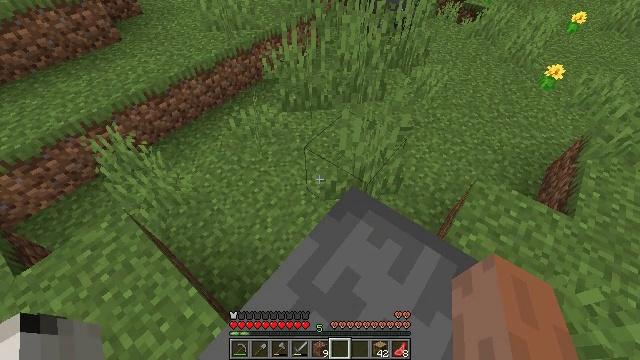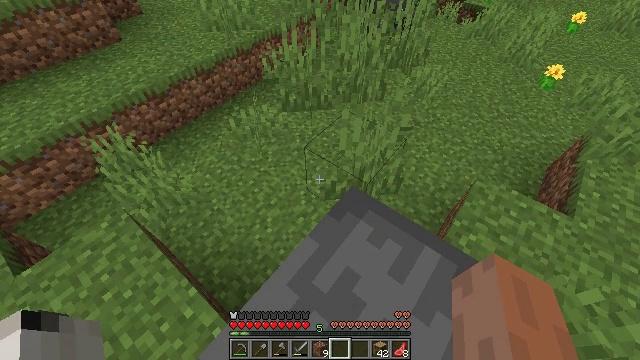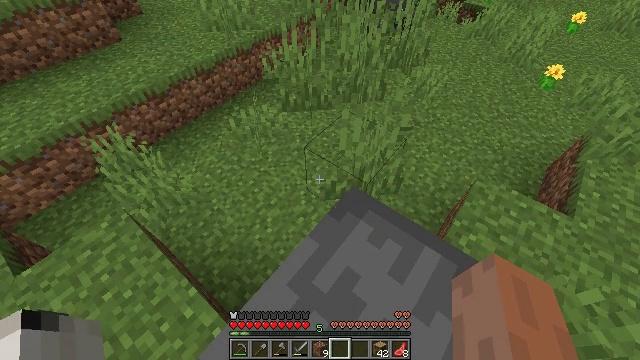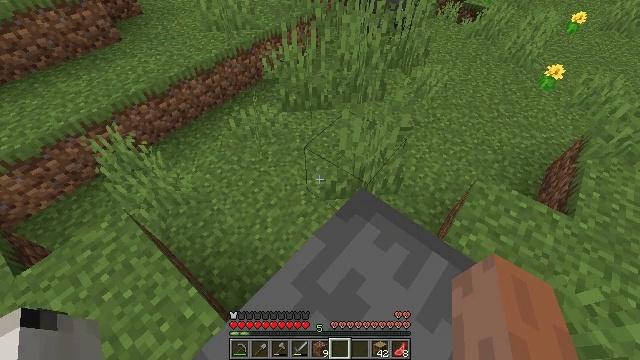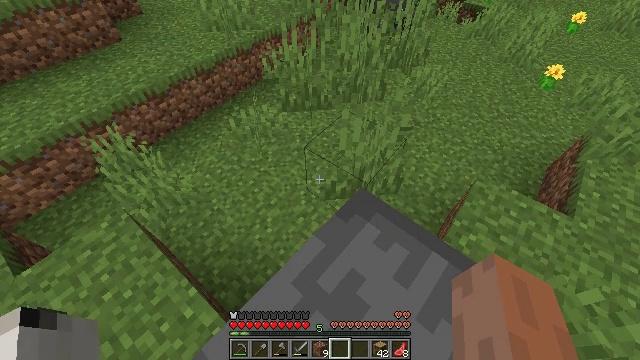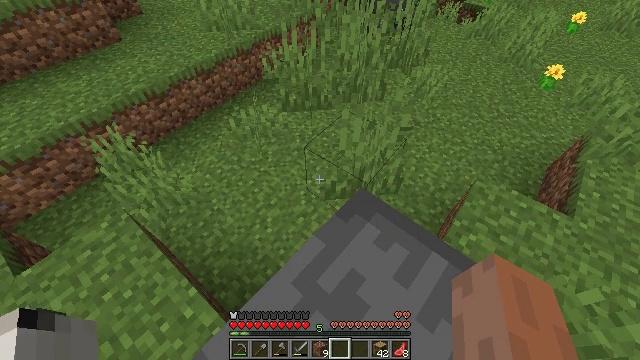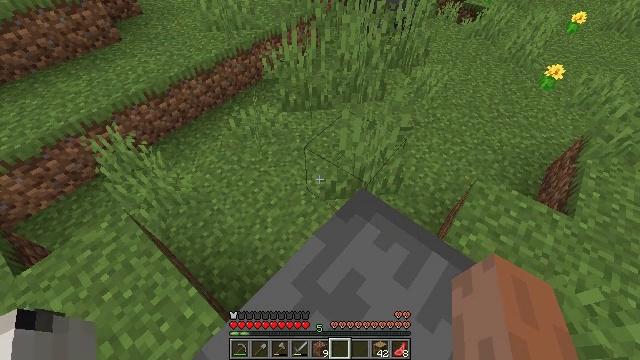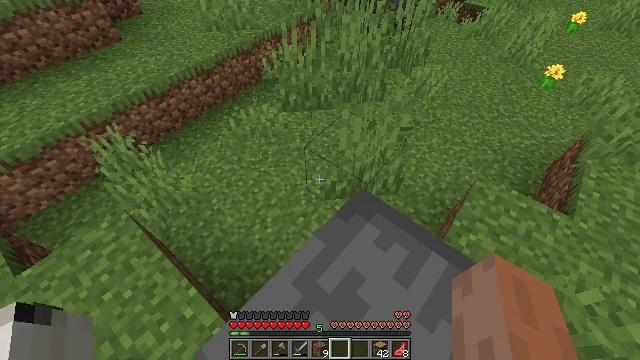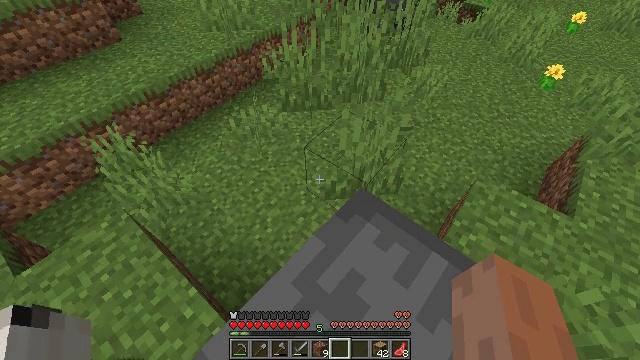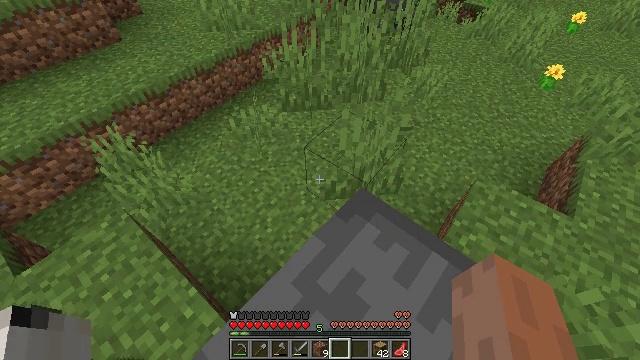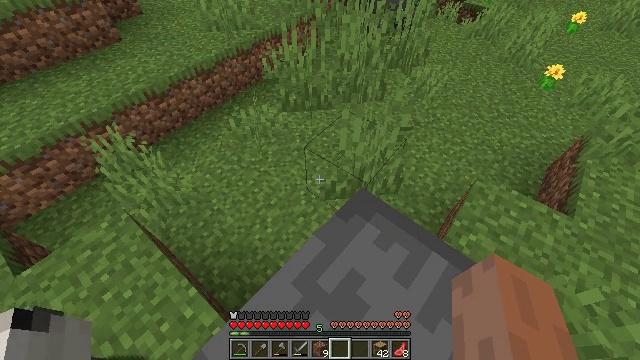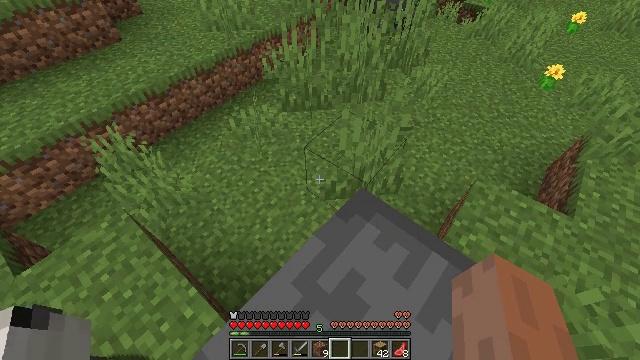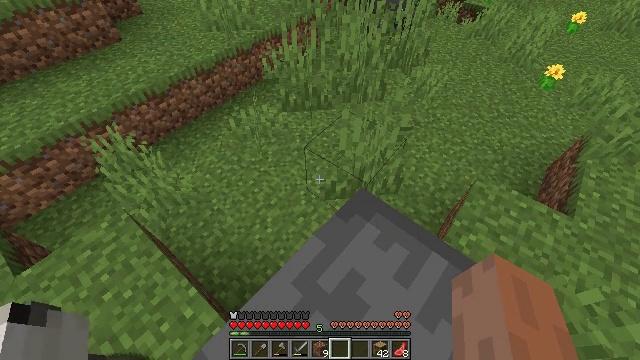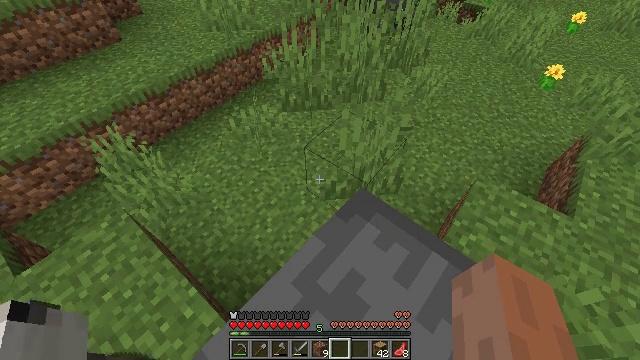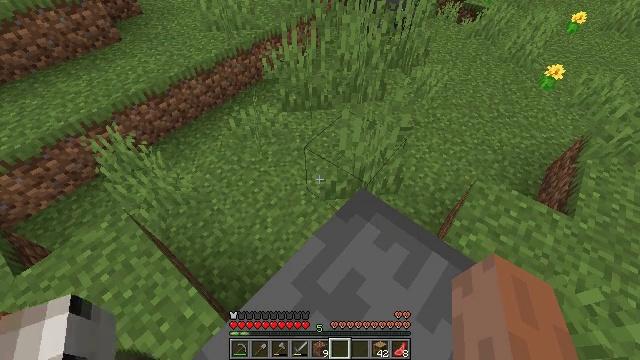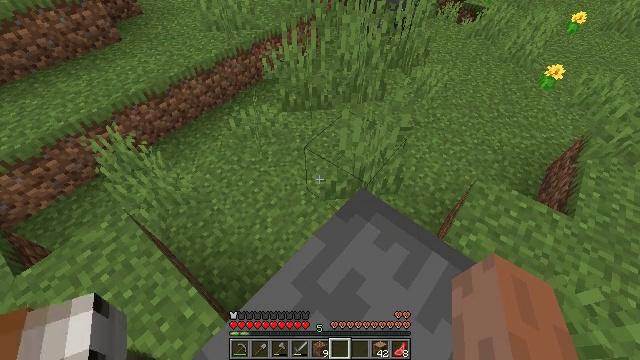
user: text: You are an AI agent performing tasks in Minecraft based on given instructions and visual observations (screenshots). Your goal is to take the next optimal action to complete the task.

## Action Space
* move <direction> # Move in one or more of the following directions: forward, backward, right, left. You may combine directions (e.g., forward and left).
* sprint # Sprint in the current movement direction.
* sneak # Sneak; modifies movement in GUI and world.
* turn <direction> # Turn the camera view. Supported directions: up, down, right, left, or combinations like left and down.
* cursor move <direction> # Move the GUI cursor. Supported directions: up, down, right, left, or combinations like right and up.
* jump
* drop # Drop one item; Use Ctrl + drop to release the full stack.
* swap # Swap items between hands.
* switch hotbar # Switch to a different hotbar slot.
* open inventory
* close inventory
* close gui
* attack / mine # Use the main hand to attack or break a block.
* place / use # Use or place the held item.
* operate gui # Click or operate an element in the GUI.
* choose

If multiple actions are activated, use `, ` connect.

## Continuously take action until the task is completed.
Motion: motion action
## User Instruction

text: Collect coarse dirt blocks.
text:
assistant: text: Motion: no_op
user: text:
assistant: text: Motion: no_op
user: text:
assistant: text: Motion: no_op
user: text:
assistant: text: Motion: no_op
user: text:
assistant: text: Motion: no_op
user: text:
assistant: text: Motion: no_op
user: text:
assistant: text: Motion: no_op
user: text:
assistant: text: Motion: no_op
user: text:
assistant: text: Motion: no_op
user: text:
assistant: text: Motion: no_op
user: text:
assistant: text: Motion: no_op
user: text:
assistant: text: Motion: no_op
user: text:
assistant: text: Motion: no_op
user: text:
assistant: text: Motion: no_op
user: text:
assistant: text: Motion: no_op
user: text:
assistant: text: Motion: no_op
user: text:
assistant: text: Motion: no_op
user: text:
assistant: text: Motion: no_op
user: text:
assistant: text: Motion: no_op
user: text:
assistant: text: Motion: no_op
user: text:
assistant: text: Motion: no_op
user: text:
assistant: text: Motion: no_op
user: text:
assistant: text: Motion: no_op
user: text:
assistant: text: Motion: no_op
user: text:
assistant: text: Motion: no_op
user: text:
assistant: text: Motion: no_op
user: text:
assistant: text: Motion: no_op
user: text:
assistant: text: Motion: turn up
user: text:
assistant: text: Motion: turn left and up
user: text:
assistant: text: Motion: turn left and up